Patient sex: M
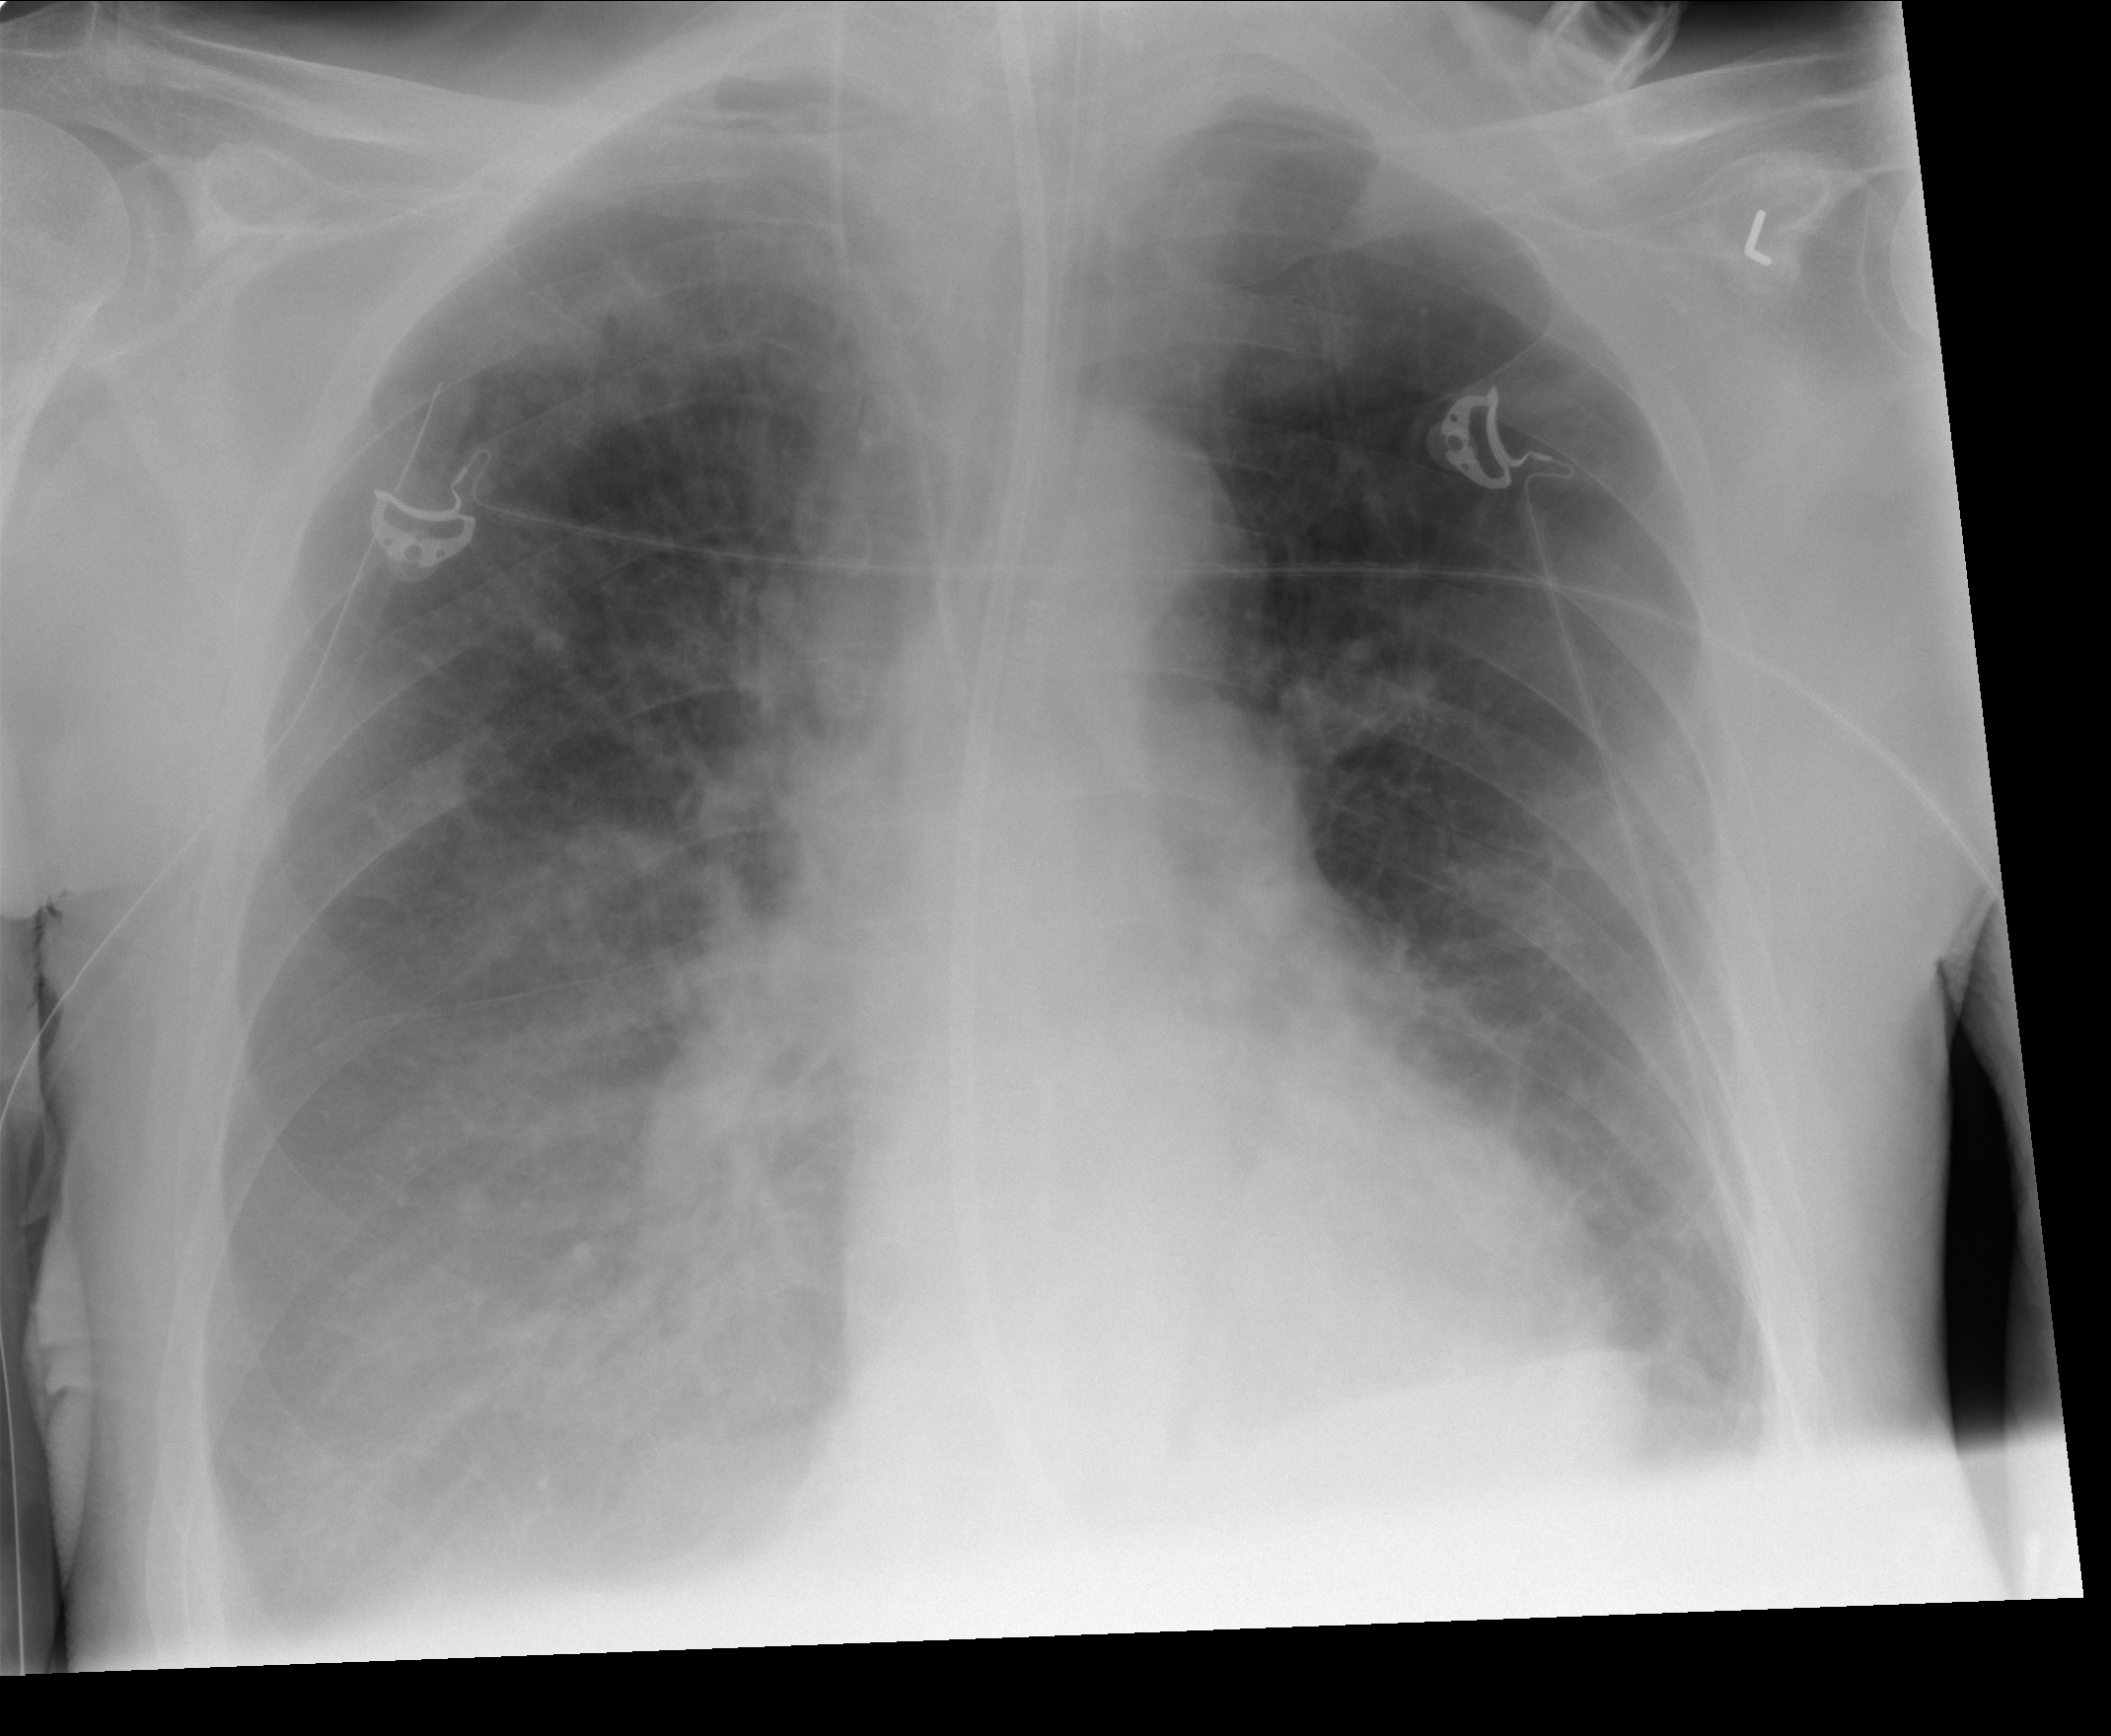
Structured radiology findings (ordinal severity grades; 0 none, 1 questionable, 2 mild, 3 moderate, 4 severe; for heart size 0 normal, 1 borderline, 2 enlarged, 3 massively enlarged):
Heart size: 0
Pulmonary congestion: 2
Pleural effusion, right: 2
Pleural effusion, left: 2
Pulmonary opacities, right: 2
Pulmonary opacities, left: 2
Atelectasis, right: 2
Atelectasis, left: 2